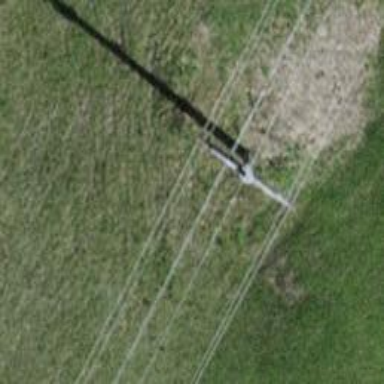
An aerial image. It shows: Power line is depicted.